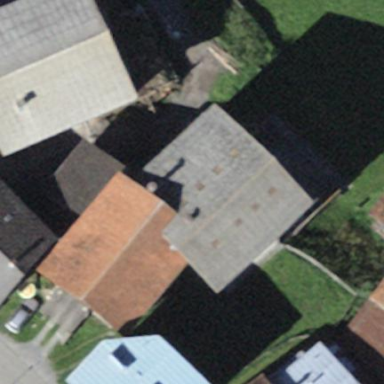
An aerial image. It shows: Simple house.